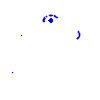
Particle: pion